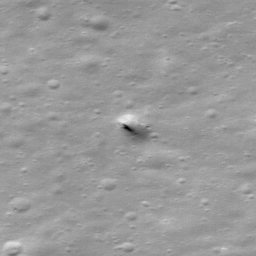
Pit: Stevinus 10
Host crater: Stevinus
Host type: impact_melt
Lunar coordinates: latitude -32.938, longitude 54.738